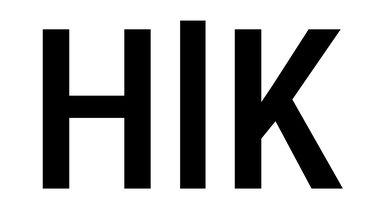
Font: Roboto_Condensed_Medium